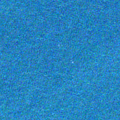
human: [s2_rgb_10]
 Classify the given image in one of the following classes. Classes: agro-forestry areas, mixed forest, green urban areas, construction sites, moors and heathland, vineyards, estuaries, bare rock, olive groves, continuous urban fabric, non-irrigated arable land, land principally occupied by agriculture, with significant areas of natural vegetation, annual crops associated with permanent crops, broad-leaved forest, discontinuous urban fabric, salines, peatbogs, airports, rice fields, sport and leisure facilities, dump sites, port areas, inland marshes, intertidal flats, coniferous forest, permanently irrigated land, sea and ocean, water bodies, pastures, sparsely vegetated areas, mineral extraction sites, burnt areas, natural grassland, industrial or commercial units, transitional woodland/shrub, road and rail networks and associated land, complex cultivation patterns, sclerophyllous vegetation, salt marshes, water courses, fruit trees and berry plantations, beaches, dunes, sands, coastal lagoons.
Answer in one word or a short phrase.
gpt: sea and ocean